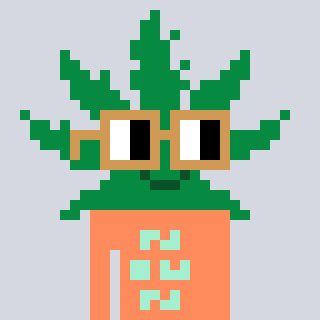
a pixel art character with square brown glasses, a weed-shaped head and a peachy-colored body on a cool background